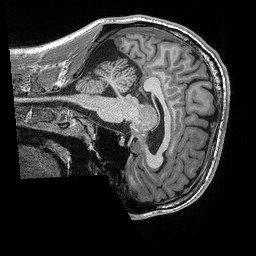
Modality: T1w
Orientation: sagittal
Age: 29
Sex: male
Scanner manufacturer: siemens
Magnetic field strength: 3 T
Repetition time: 2.3 s
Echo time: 0.00298 s